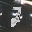
Label: 2